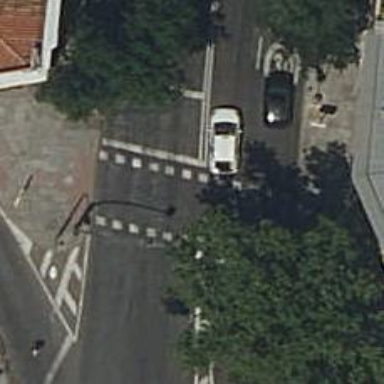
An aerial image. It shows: Asphalt footway with crossing equipped with traffic signals.